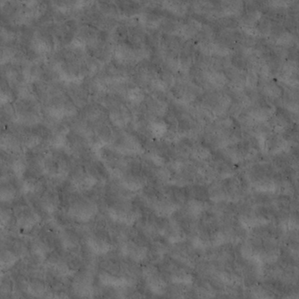
Label: non_frost